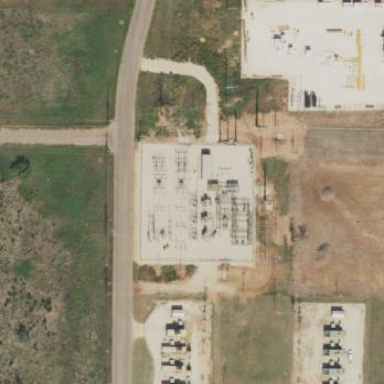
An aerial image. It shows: Fence surrounds transmission level power substation.